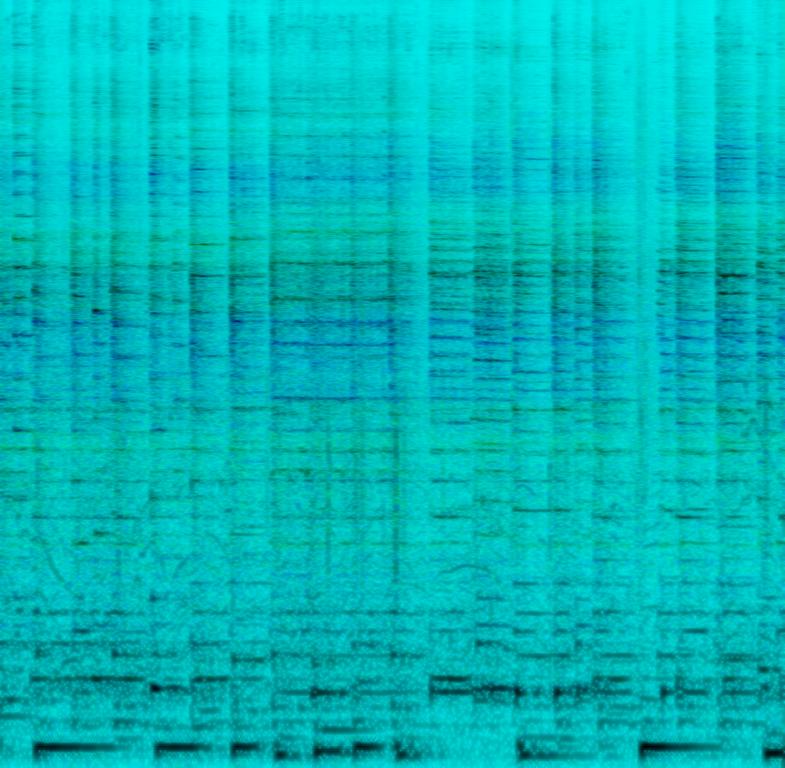
The low quality recording features a live performance of an instrumental folk song that contains sitar guitar melody and boomy bass. There are some background clapping sounds, probably from a crowd, by which we can conclude that it is in fact a live performance. It sounds like it was recorded with a phone.